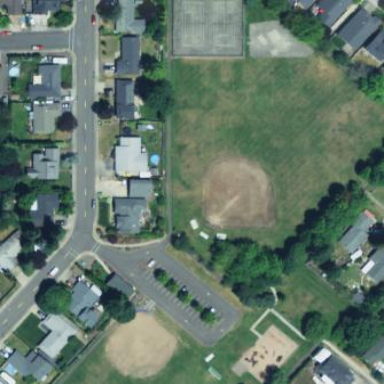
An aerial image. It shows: Baseball pitch for leisure land activities.